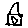
Label: house